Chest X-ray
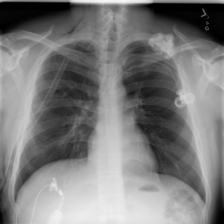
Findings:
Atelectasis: negative
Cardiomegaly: negative
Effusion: negative
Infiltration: negative
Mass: positive
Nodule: negative
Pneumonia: negative
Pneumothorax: negative
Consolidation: negative
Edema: negative
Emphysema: negative
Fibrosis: negative
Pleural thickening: negative
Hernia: negative